Field crop: tomato
Growth stage: 2
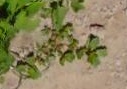
Species: portulaca